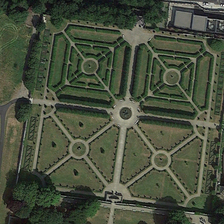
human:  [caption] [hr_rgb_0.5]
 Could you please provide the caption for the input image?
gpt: some green trees are around a square square with green meadows .

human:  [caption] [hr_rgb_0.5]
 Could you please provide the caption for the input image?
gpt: some green trees are around a square square with green meadows .

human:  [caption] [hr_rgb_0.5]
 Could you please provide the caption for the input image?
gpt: some green trees are around a square square with green meadows .

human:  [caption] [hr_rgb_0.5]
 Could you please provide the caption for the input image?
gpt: some green trees are around a square square with green meadows .

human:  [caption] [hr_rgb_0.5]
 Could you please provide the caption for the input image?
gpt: some green trees are around a square square with green meadows .